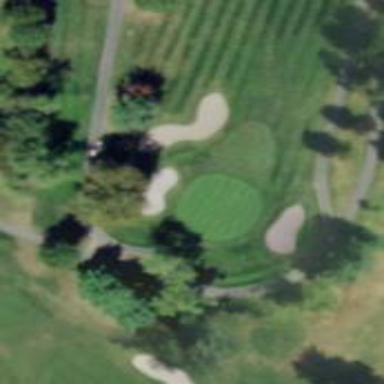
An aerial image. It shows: View of golf hole.